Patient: sex M, age 44
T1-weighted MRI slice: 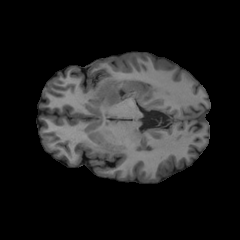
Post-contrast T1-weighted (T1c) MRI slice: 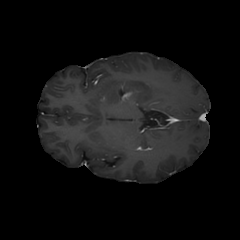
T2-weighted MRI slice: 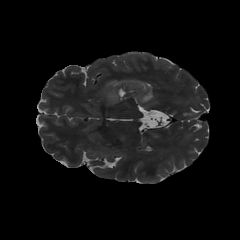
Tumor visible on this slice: yes
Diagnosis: Glioblastoma, IDH-wildtype
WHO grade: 4